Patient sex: M
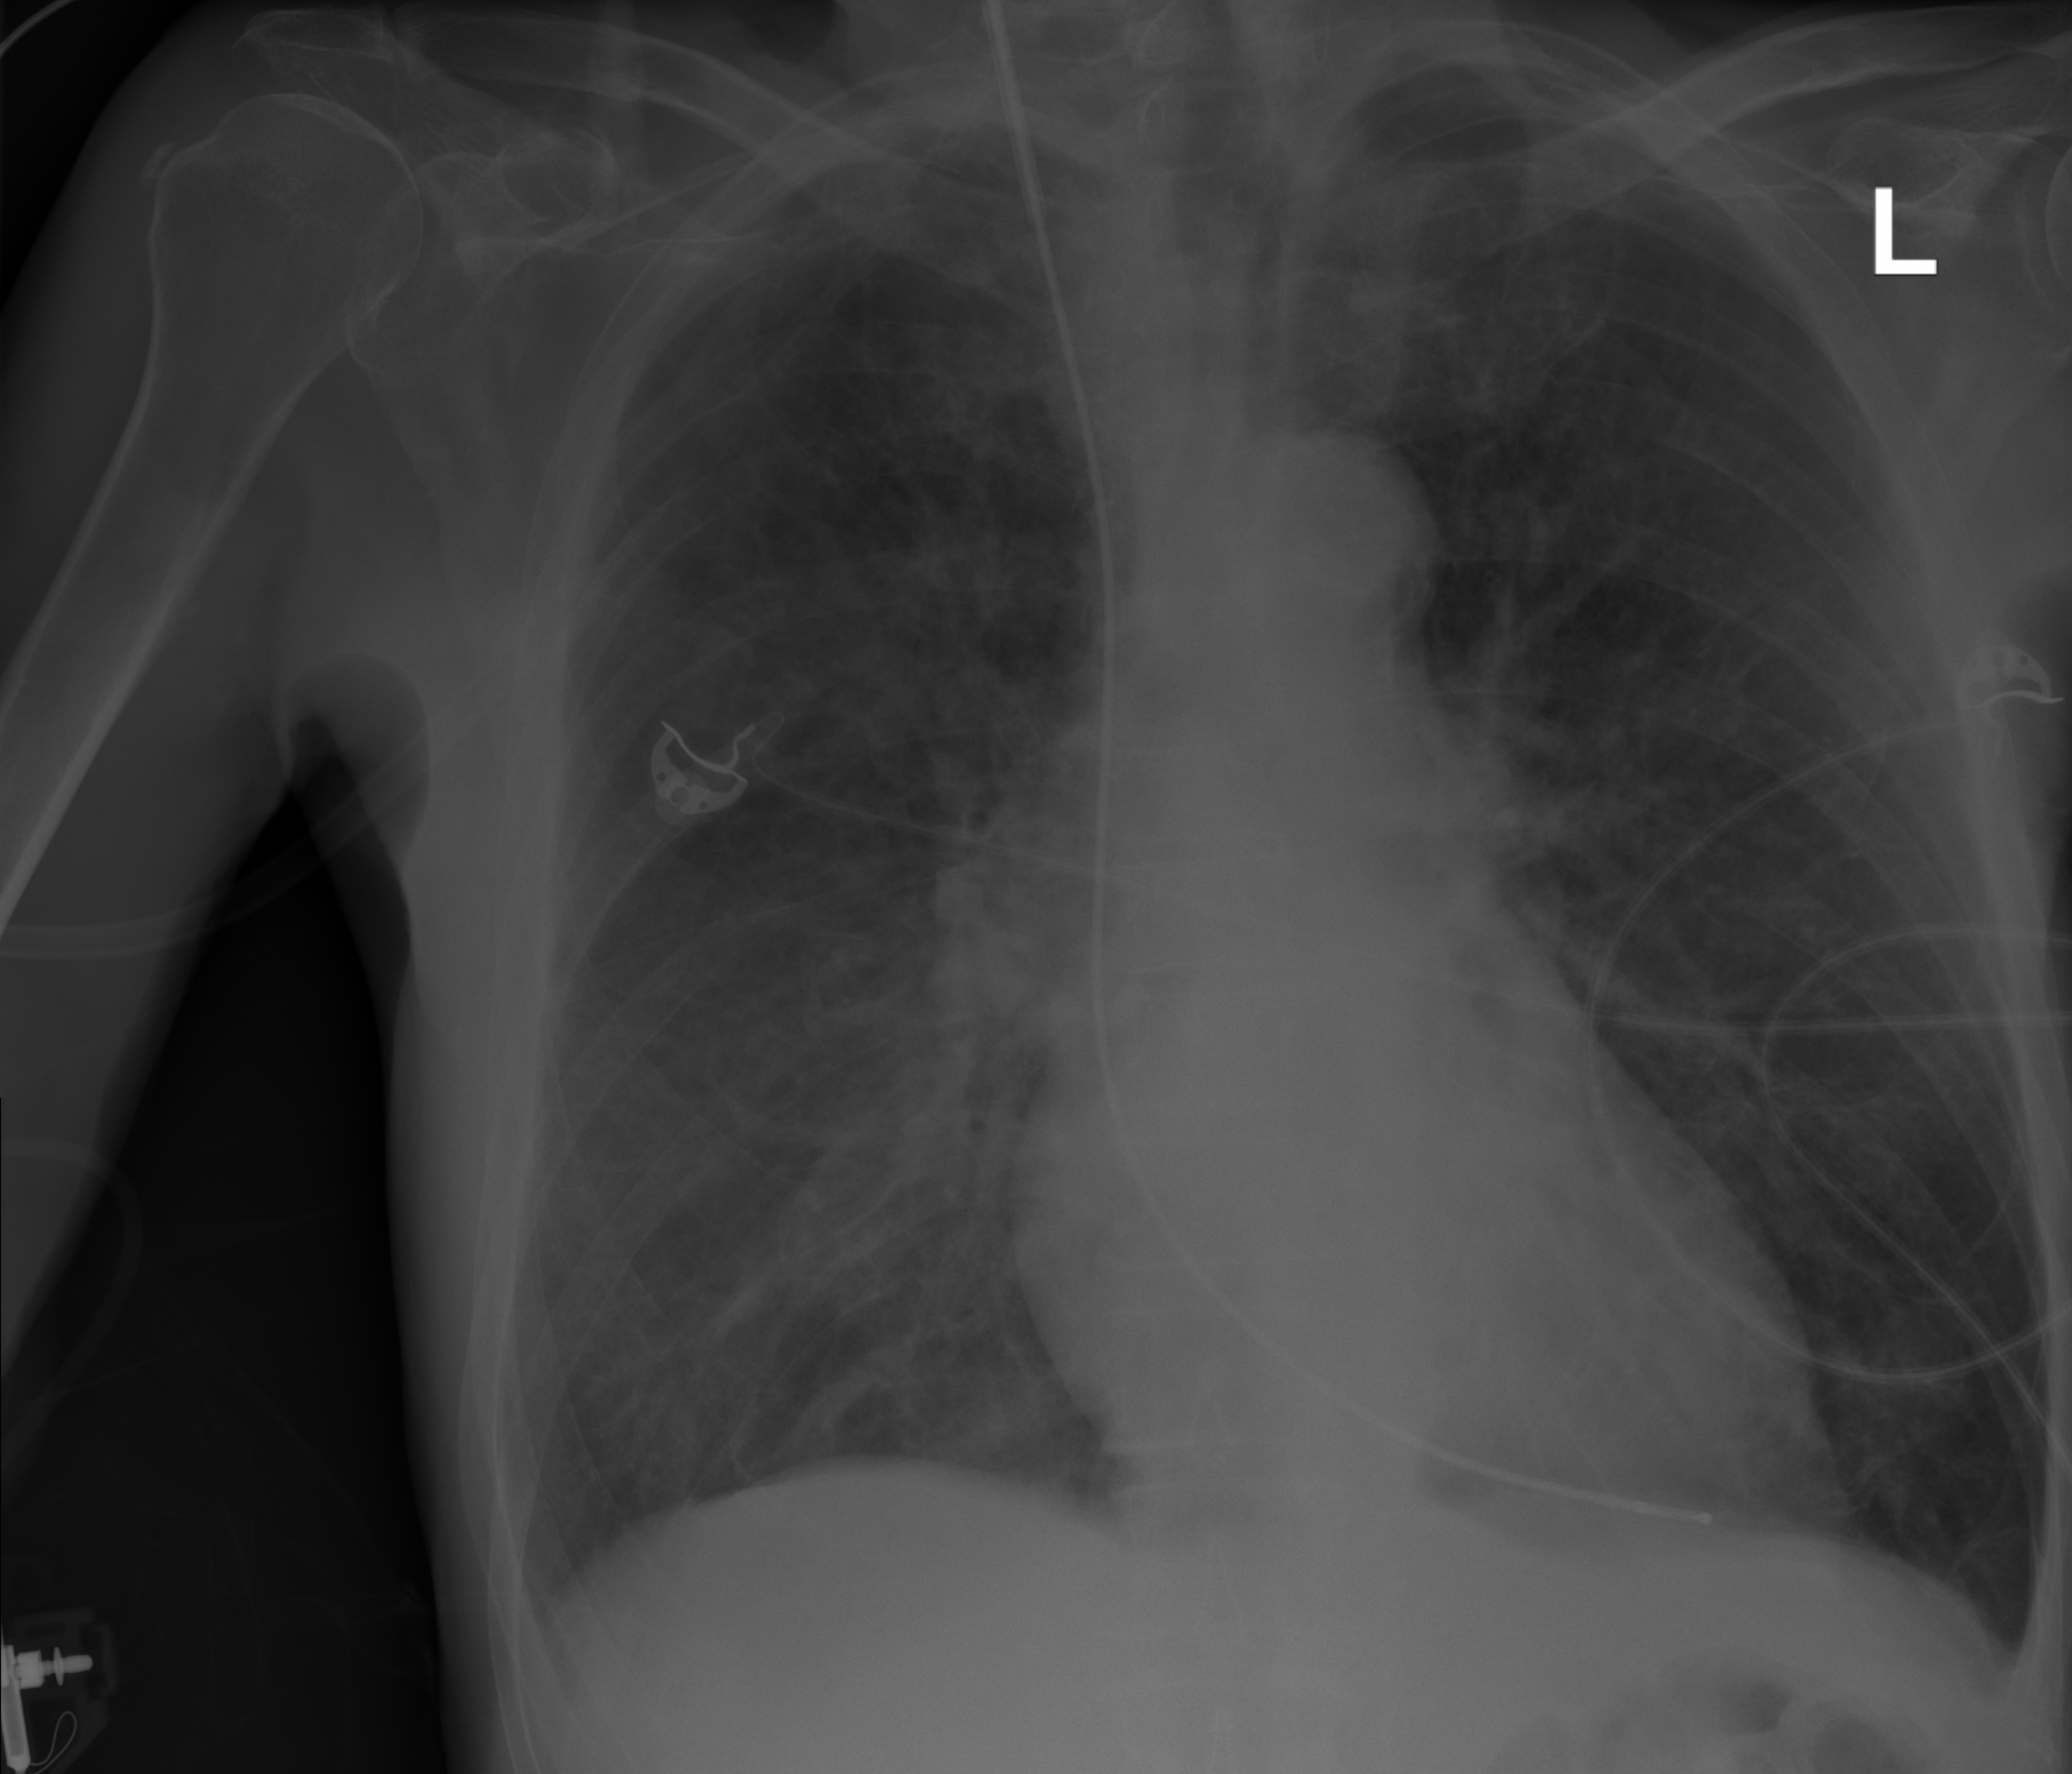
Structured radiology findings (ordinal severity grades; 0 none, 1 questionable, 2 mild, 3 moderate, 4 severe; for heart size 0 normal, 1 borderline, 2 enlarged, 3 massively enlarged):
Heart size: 0
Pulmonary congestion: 0
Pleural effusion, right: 0
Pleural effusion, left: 0
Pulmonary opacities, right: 2
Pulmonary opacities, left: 0
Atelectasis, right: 2
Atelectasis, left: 0